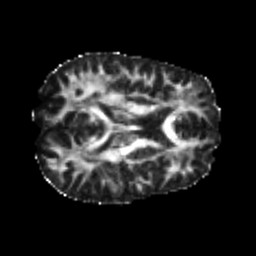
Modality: FA
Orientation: axial
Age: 22
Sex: male
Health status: healthy
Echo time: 0.074 s